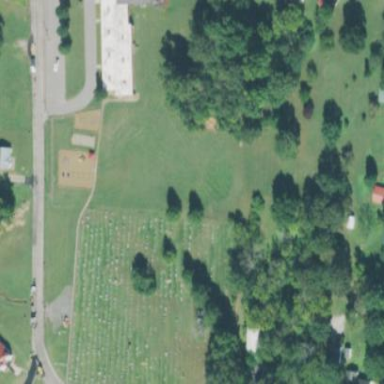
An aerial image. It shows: Cemetery.